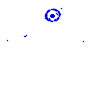
Particle: electron